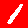
Digit: 1